Interaction volume radius: 5 \u00c5
Interaction volume height: 15 \u00c5
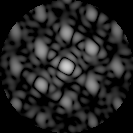
Disorder parameter: 0.3262